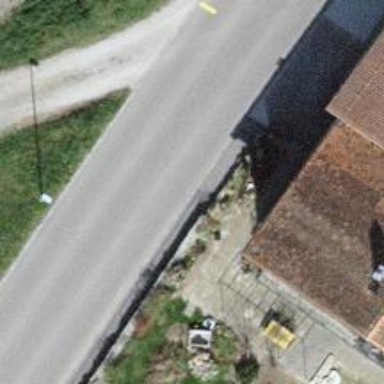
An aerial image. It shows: Bus stop with platform for public transport.